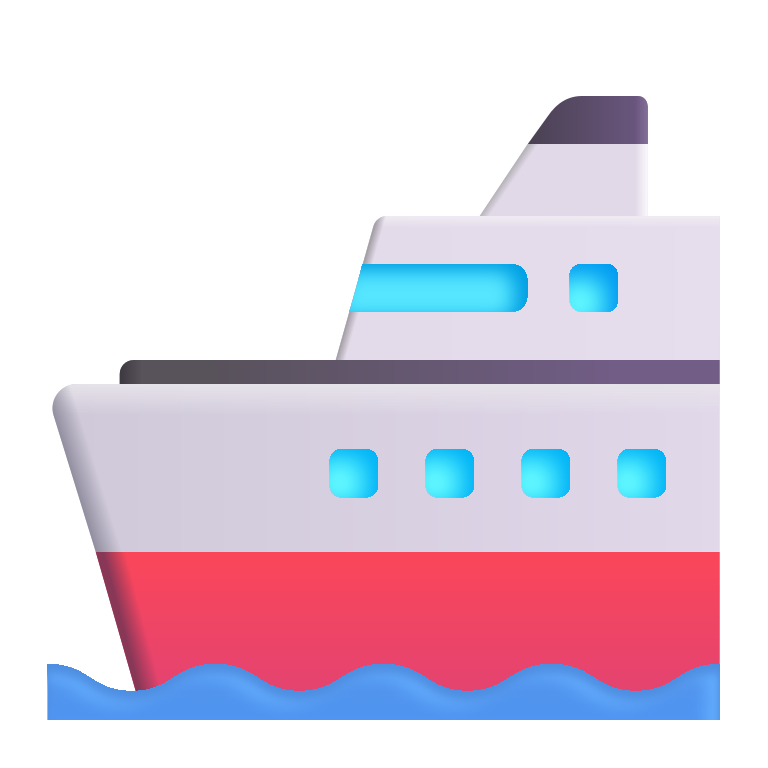
ship color